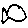
Label: fish